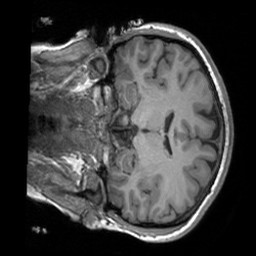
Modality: T1w
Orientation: coronal
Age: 28
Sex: female
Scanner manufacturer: siemens
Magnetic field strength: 3 T
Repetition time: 1.9 s
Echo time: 0.00252 s